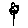
Label: flower